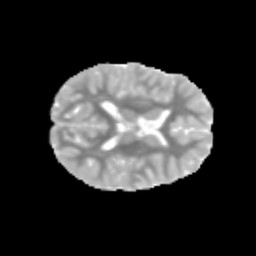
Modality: MD
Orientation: axial
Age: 9
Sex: female
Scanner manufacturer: siemens
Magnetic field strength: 3 T
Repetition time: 3.8 s
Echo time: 0.07 s